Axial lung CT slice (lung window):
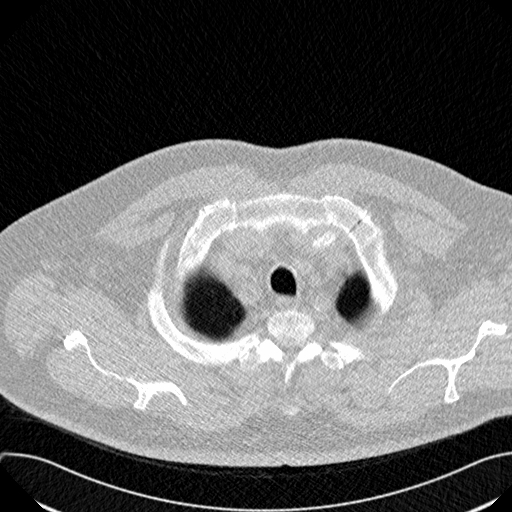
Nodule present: no